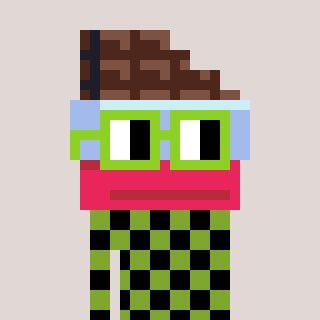
a pixel art character with square light green glasses, a chocolate-shaped head and a slimegreen-colored body on a warm background